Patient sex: M
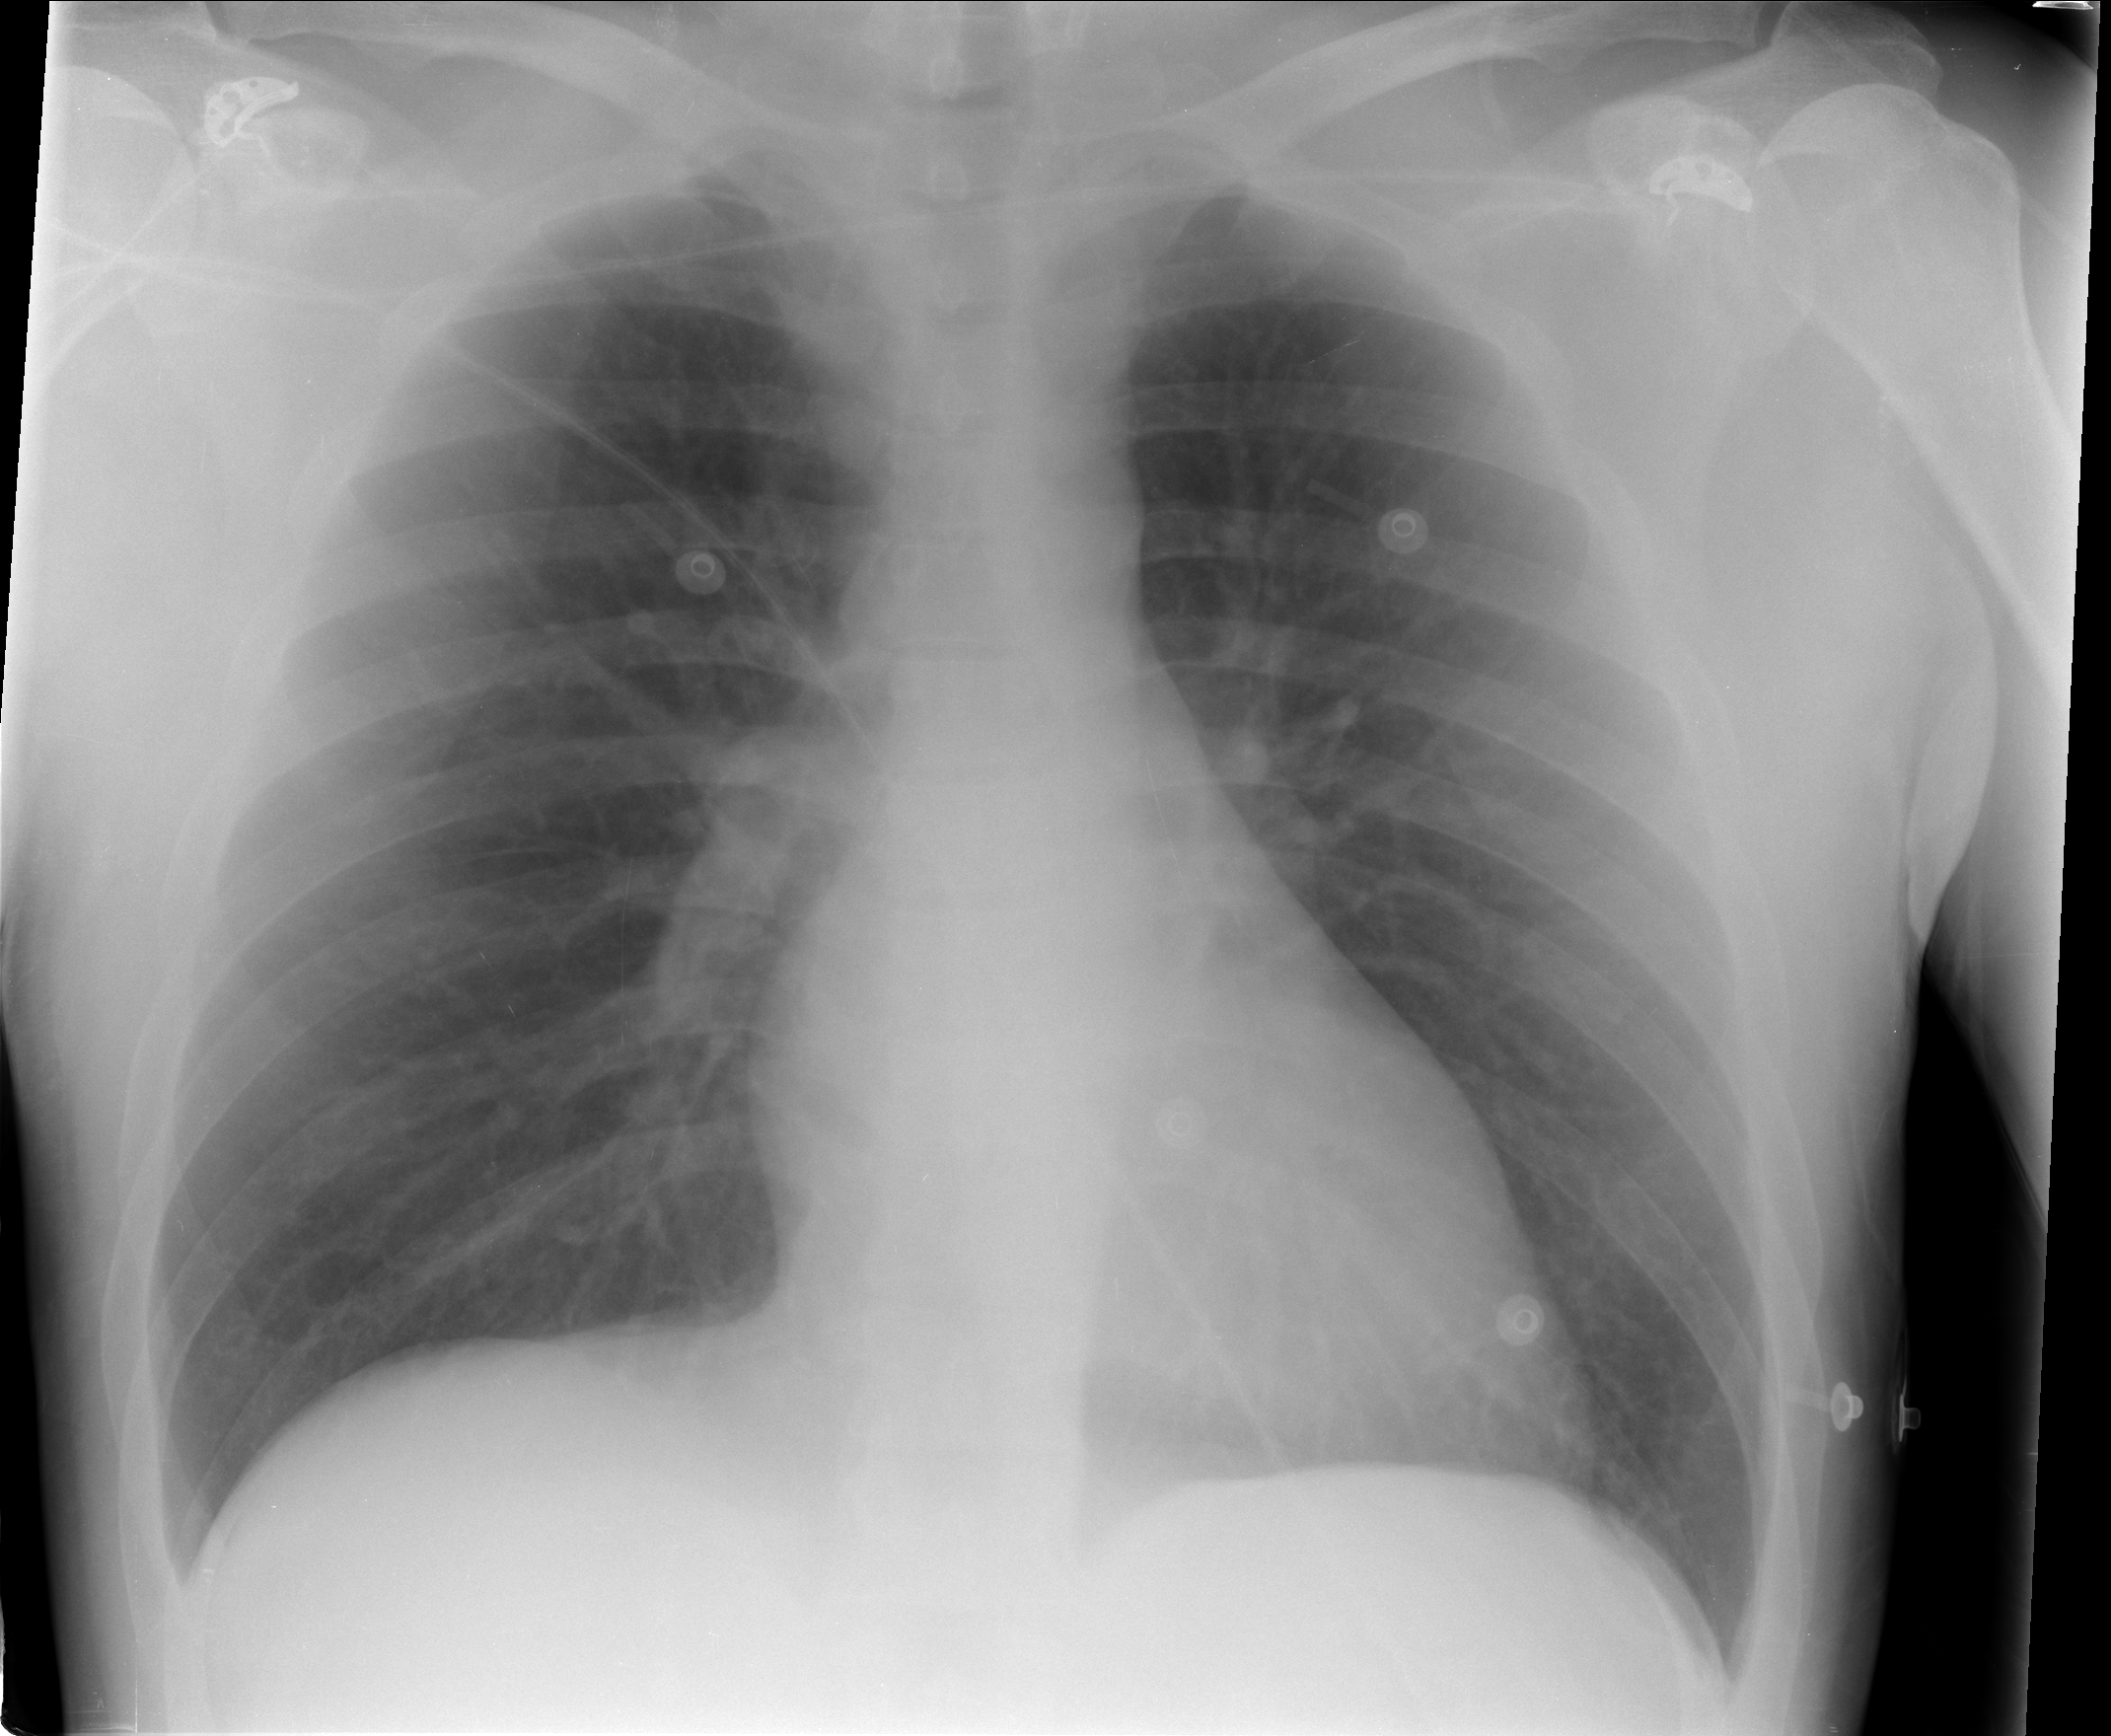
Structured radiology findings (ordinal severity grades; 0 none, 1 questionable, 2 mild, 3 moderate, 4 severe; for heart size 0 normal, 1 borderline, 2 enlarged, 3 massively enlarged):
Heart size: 0
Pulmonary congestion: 1
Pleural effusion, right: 0
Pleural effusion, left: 0
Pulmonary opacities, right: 0
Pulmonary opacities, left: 0
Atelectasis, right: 0
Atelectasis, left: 0